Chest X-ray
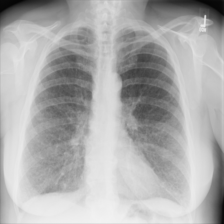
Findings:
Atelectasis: negative
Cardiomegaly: negative
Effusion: negative
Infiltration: negative
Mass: negative
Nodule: negative
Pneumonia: negative
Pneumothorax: negative
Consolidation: negative
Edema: negative
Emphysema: negative
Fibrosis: negative
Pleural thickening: negative
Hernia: negative